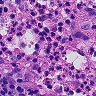
Metastatic tissue present: yes